Question: I'm reaching out for some advice on the best API/code library to use to build an interactive timeline/chart. I have included an example image below. The idea would be that you have a key, and clickable elements along a path/line that pop up/out when interacted with.
I have a lot of experience with Google Maps API, but this is quite clearly something a little different. Would you suggest ChartJS? Or something else? Just trying to get some background/research.
Do let me know if posting this on SO was the wrong thing to do.

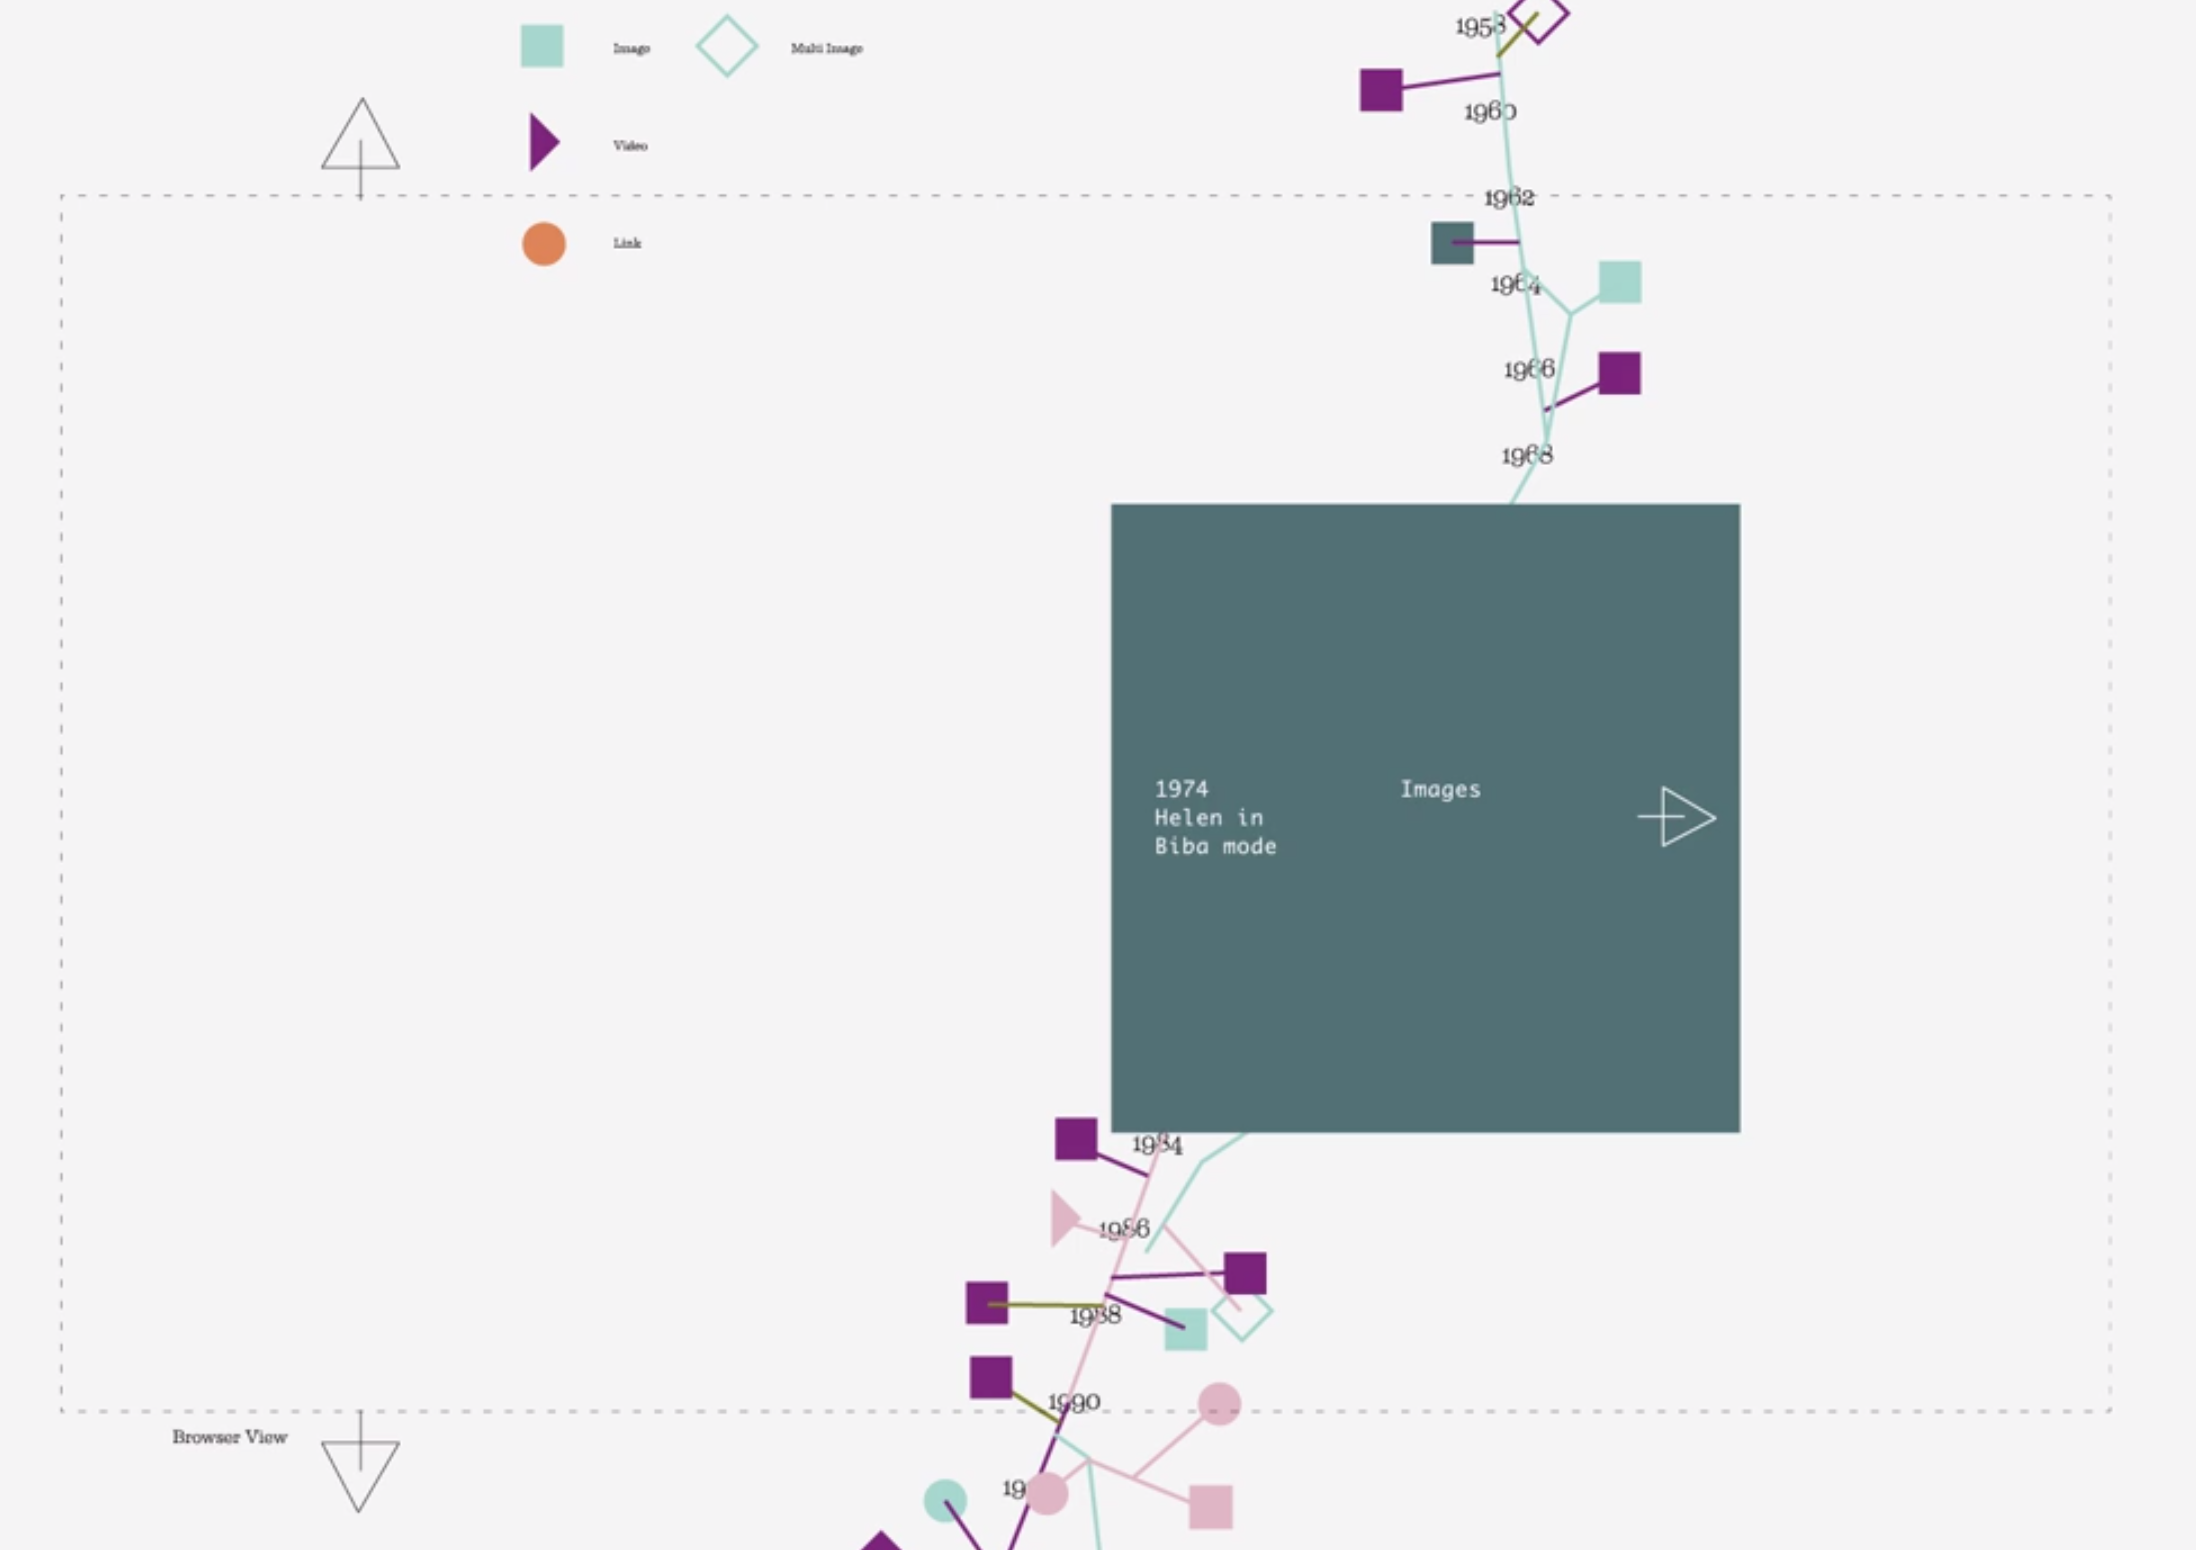
Answer: Take a look at <URL>. They are both JavaScript libraries for data-driven and data-centric front-end applications.